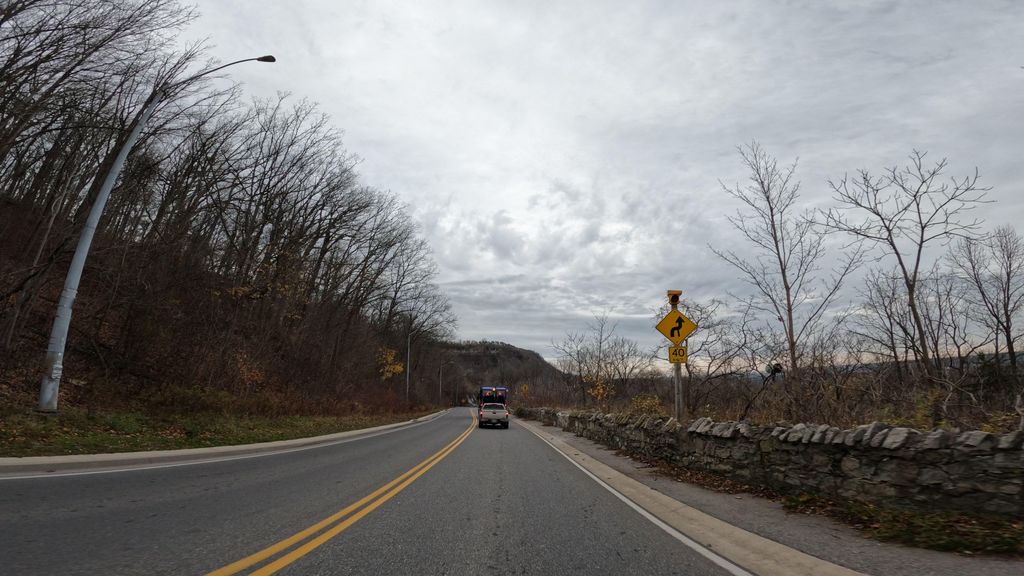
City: hamilton